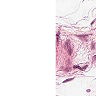
Metastatic tissue present: no